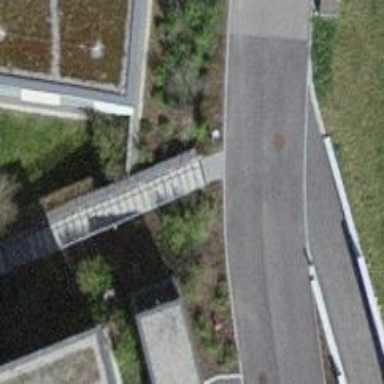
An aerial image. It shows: Set of steps on the road.